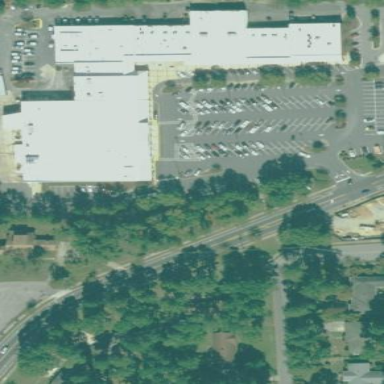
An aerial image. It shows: Commercial building.